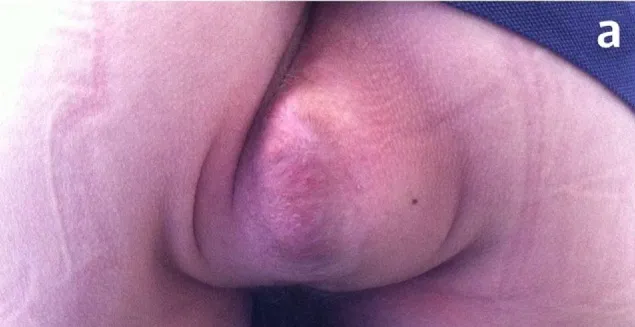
Image of the hernia. Preoperatively.
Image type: medical_photograph (skin_photograph)